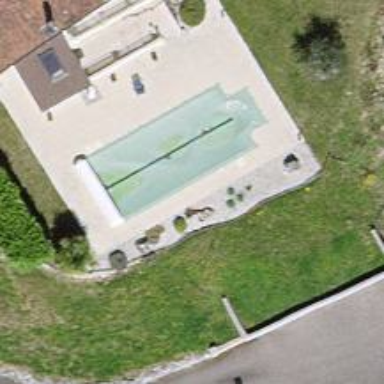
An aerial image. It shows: Swimming pool located in leisure land.